Question: I am working on writing a program that will parse text data from a Microsoft Word 2010 document. Specifically, I want to get text from each cell in the first column of every table in the document.
For reference, the document looks likes this:

I only need text from the cells in the first column on each page. I'm going to add this text into an internal datatable.
My code, so far, looks like this:
'''
private void button1_Click(object sender, EventArgs e)
{
// Create an instance of the Open File Dialog Box
var openFileDialog1 = new OpenFileDialog();
// Set filter options and filter index
openFileDialog1.Filter = "Word Documents (.docx)|*.docx|All files (*.*)|*.*";
openFileDialog1.FilterIndex = 1;
openFileDialog1.Multiselect = false;
// Call the ShowDialog method to show the dialog box.
openFileDialog1.ShowDialog();
txtDocument.Text = openFileDialog1.FileName;
var word = new Microsoft.Office.Interop.Word.Application();
object miss = System.Reflection.Missing.Value;
object path = openFileDialog1.FileName;
object readOnly = true;
var docs = word.Documents.Open(ref path, ref miss, ref readOnly,
ref miss, ref miss, ref miss, ref miss,
ref miss, ref miss, ref miss, ref miss,
ref miss, ref miss, ref miss, ref miss,
ref miss);
// Datatable to store text from Word doc
var dt = new System.Data.DataTable();
dt.Columns.Add("Text");
// Loop through each table in the document,
// grab only text from cells in the first column
// in each table.
foreach (Table tb in docs.Tables)
{
// insert code here to get text from cells in first column
// and insert into datatable.
}
((_Document)docs).Close();
((_Application)word).Quit();
}
'''
I'm stuck at the part where I grab the text from each cell and add it to my datatable. Can someone offer me some pointers? I'd sure appreciate it.
Thanks!
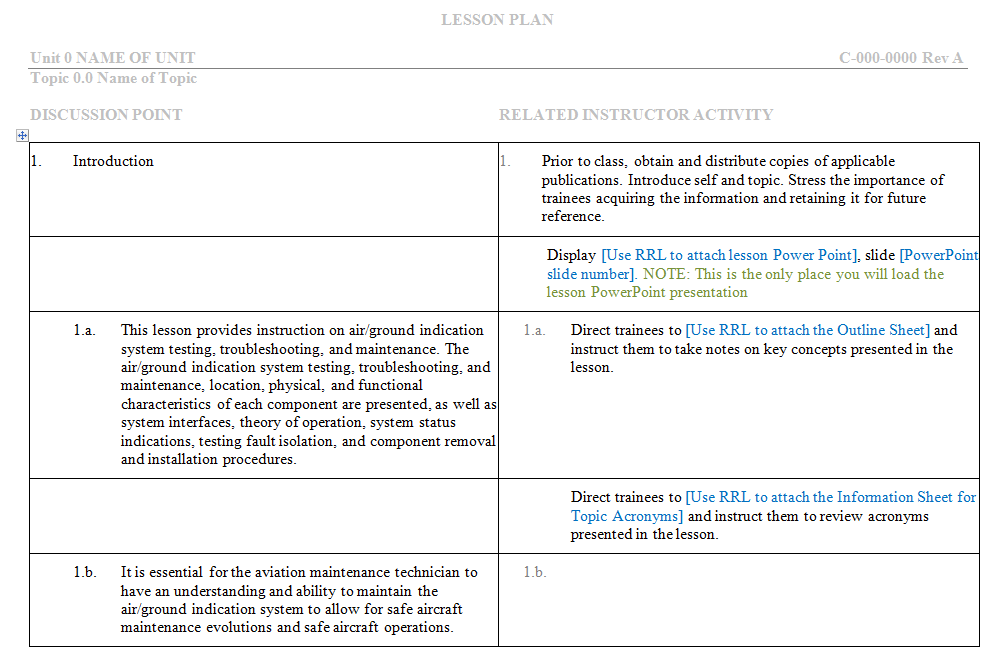
Answer: I don't know how you would like to store it in your database, but to read the text I think you could loop out the rows and pick the first column in each:
'''
foreach (Table tb in docs.Tables) {
for (int row = 1; row <= tb.Rows.Count; row++) {
var cell = tb.Cell(row, 1);
var text = cell.Range.Text;
// text now contains the content of the cell.
}
}
'''